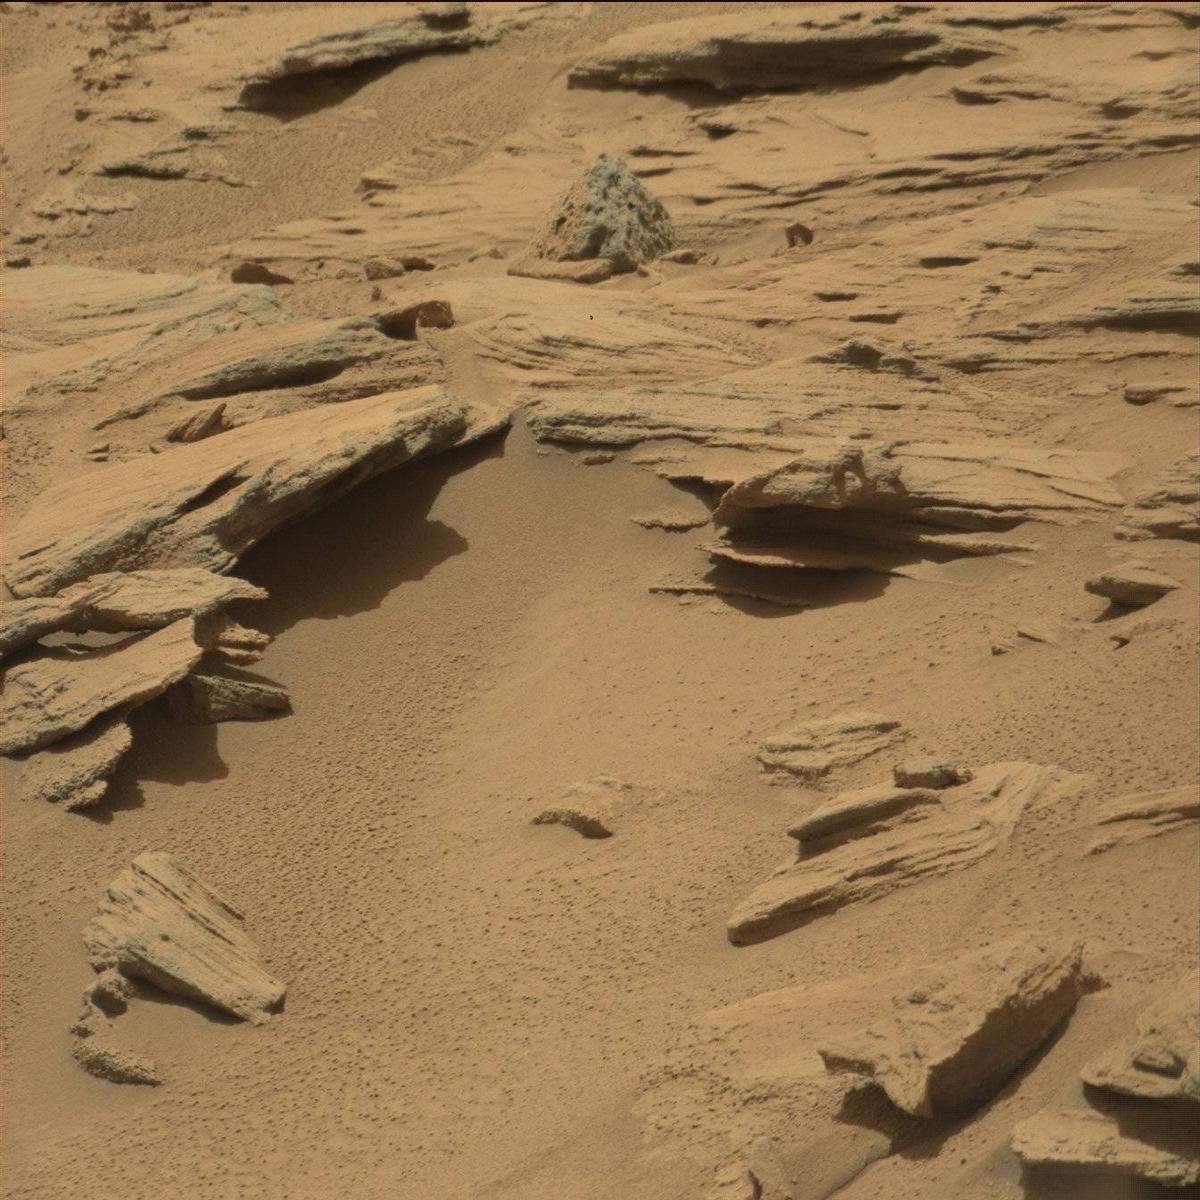
Terrain classes present: Bedrock, Sand / Soil